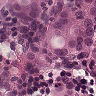
Metastatic tissue present: yes